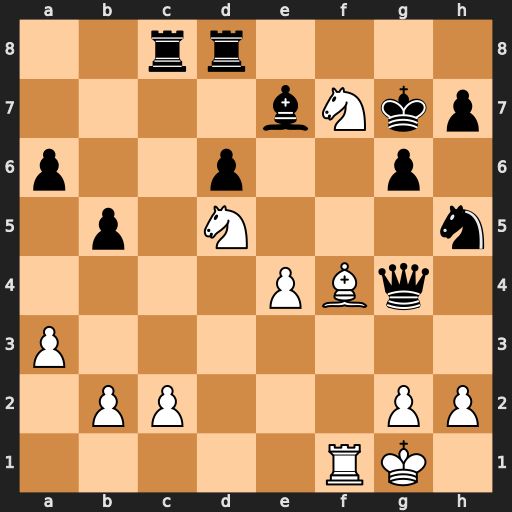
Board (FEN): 2rr4/4bNkp/p2p2p1/1p1N3n/4PBq1/P7/1PP3PP/5RK1
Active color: w
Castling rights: -
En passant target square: -
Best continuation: Bh6+ Kg8 Nxe7#